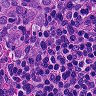
Metastatic tissue present: yes